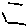
Label: hexagon